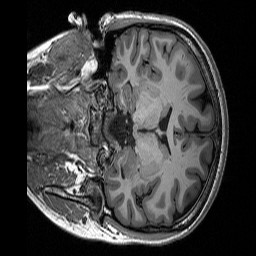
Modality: T1w
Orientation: coronal
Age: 23
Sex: female
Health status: healthy
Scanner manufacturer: siemens
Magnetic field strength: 3 T
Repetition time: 2.3 s
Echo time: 0.00298 s